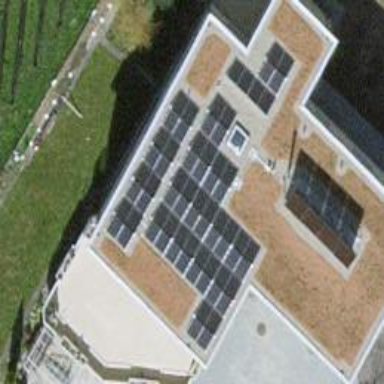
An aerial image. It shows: Solar power generator using photovoltaic panels.